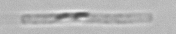
Label: Leptocylindrus